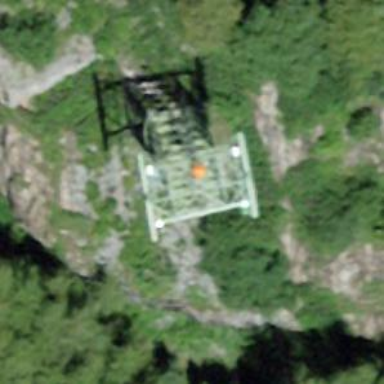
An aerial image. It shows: Pylon used for aerialway.